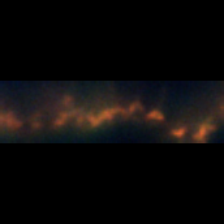
Taxon: Asterionellopsis
Group: Diatoms